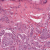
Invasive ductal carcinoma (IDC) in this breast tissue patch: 1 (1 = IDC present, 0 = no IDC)